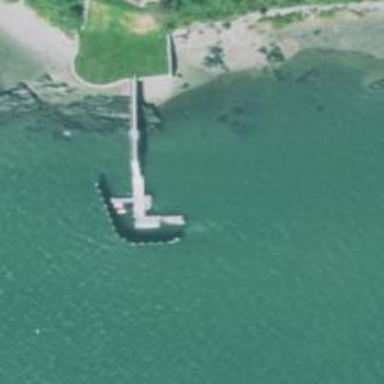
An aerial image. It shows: Breakwater structure.